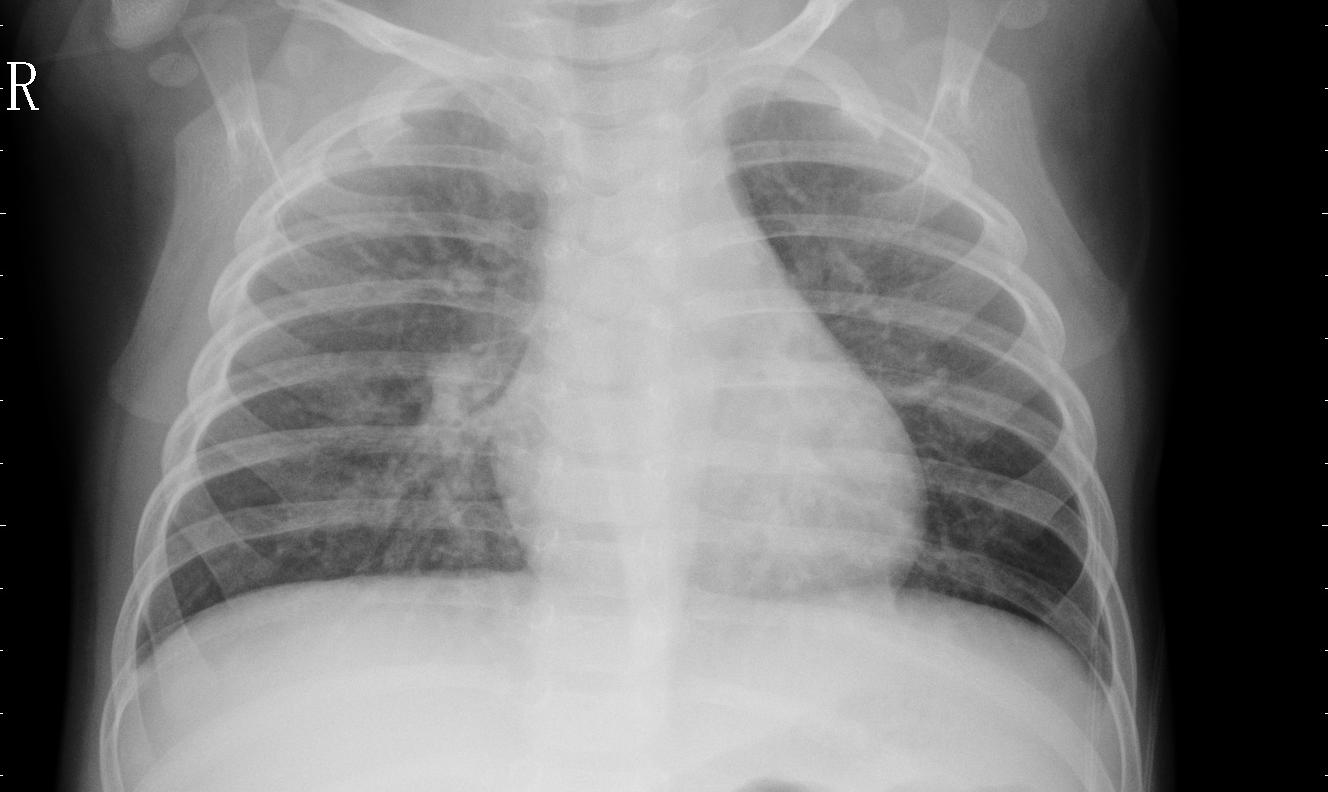
Diagnosis: PNEUMONIA